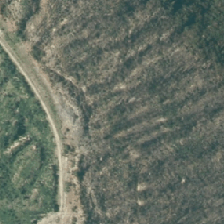
Land cover: harvested_forest